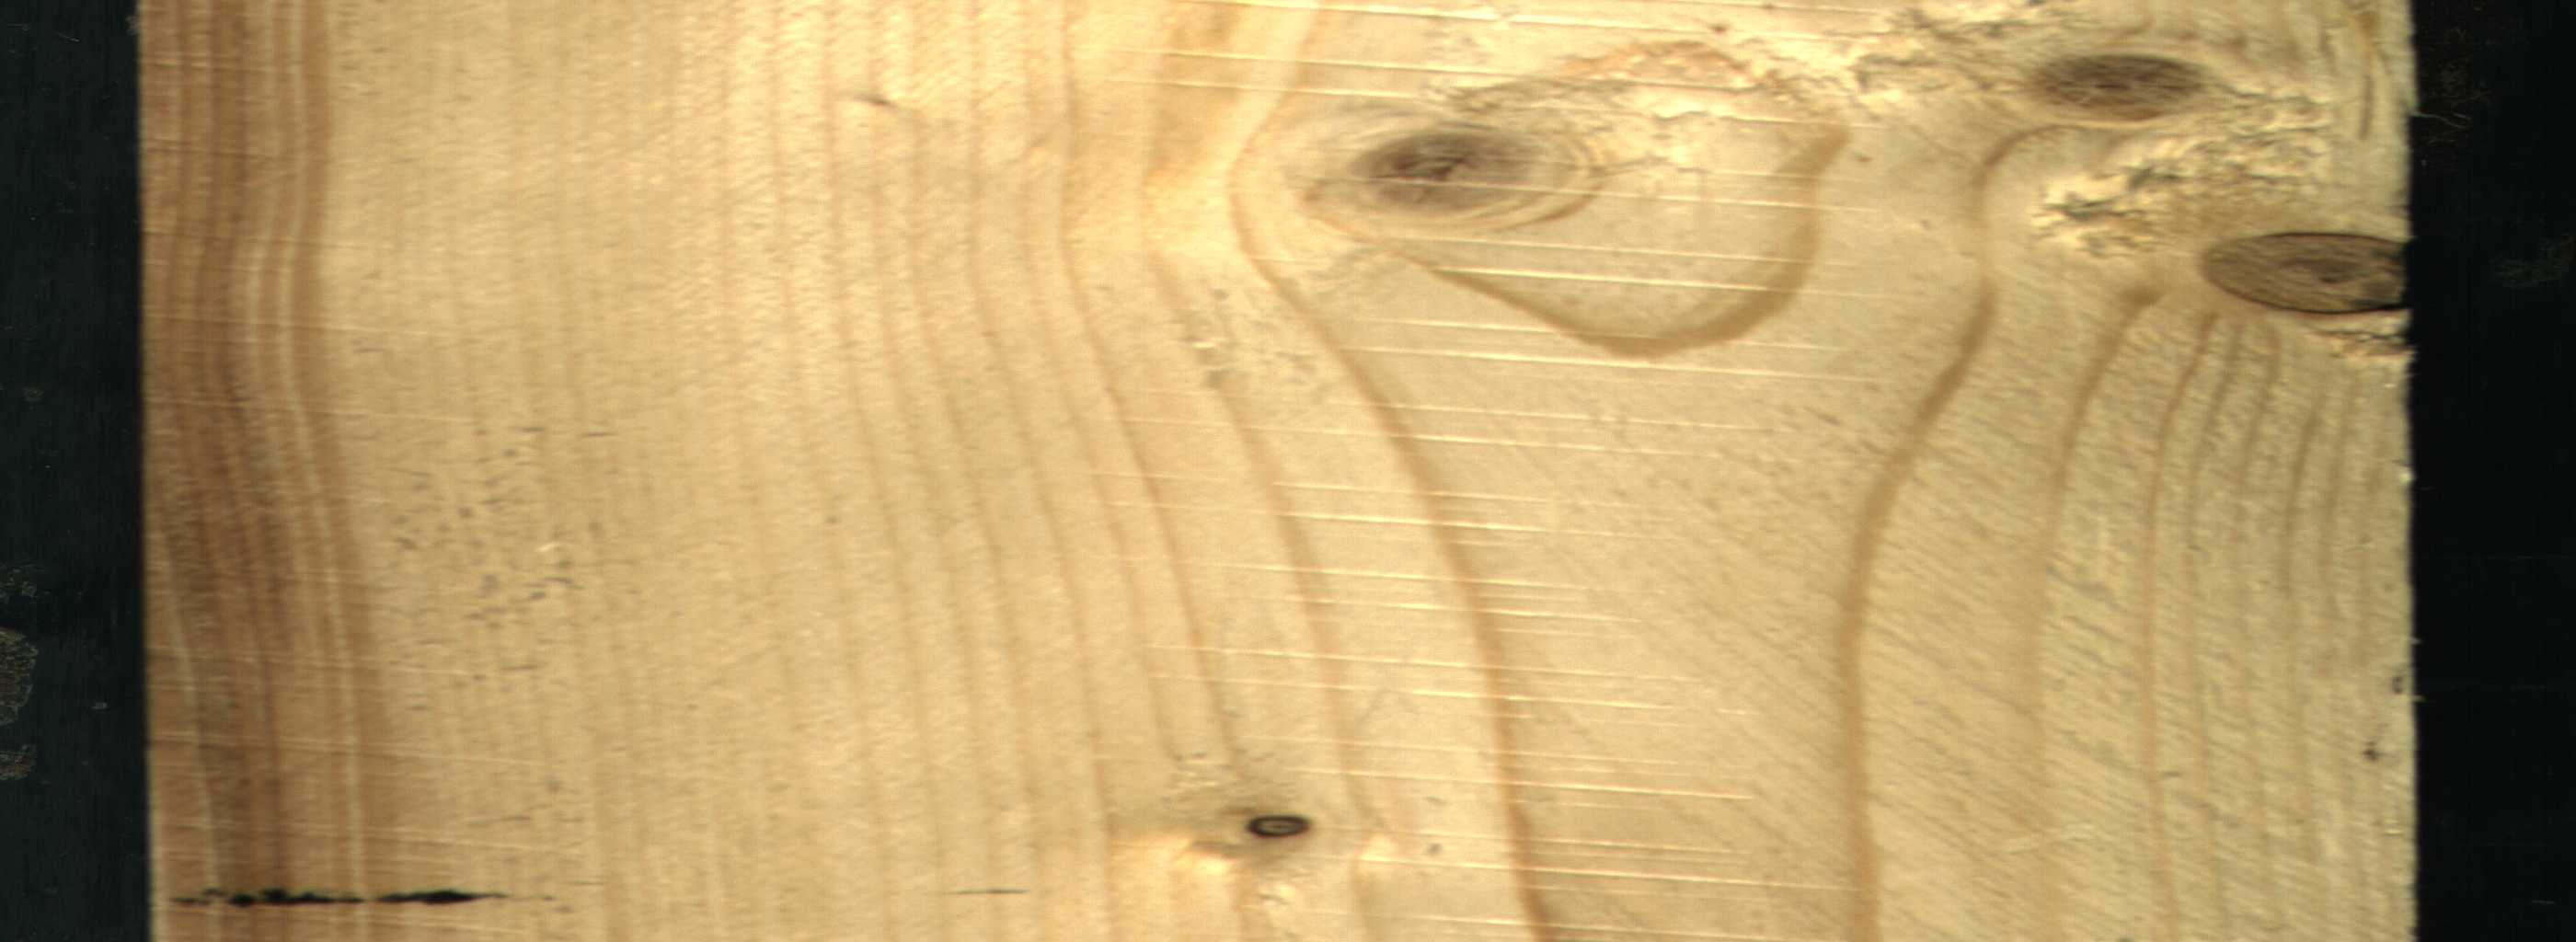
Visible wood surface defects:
Quartzity
Quartzity
Dead_Knot
Live_Knot
Live_Knot
Live_Knot
Live_Knot